Question: When trying to 'Set Table = cSheet.Range(brand_edit)' (brand_edit is a variable with the value of a table name) I get failed.
I think it is because I am trying to find the range of a variable's value and I can't think of a way to fix this.
I am making a that allows the user to grab an Item ID from a Data Sheet in excel and fill a table/item list with the data from the row the Item ID leads.
I have setup a combobox that grabs my table of contents (the Brands) from the Data Sheet (I made it into a table and used the table as the RowSource). I then setup another combobox that displays the Item ID's from the selected Brand. When you select a particular ID I am trying to get it to grab the data from the row in the table that that Item ID leads.
Each Brand has a table tied to it I use some funky replacing to get it to match the table naming scheme. I use these tables as flexible ranges (these tables will change over time so I need to account for that). The item ID's lead the rows and each row has information about the item (cost, description, etc.)
If there are better ways to do any of these things, I am open to ideas.

These are some questions I viewed to try to solve this:
This one introduced me to the code for this and I tried factoring to my use case and I got errors.
<URL>
'''
Public brand_edit As String
Private Sub cmbItemID_Change()
Dim cBook As Workbook
Dim cSheet As Worksheet
Dim ItemID As String
Dim Brand_Table As String
Dim test As String
Dim i As Long
Dim Table As ListObject
Set cBook = ActiveWorkbook
Set cSheet = cBook.Sheets("Gen. Info")
ItemID = cmbItemID.Value
Brand_Table = brand_edit
MsgBox Brand_Table
Set Table = cSheet.Range(brand_edit).Select
For i = 1 To Table.ListRows.Count
If Table.ListColumns(1).DataBodyRange.Rows(i) = ItemID Then
MsgBox ItemID
End If
Next
MsgBox test
End Sub
Public Sub cmbItemID_DropButtonClick()
'funky replacing
Dim brand As String
brand = cmbBrand.Value
brand_edit = Replace(brand, " ", "_")
brand_edit = Replace(brand_edit, """", "")
brand_edit = Replace(brand_edit, "-", "")
brand_edit = Replace(brand_edit, "__", "_")
brand_edit = LCase(brand_edit)
cmbItemID.RowSource = brand_edit
End Sub
'''
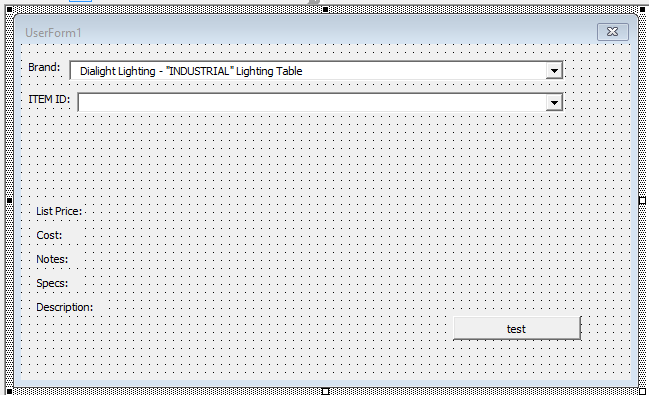
Answer: So I fixed the problem. What was causing it was I was referencing the wrong sheet (aka Gen. Info). How I fixed it was this:
'''
Set dSheet = cBook.Sheets("DATA")
Set Table = dSheet.Range(brand_edit)
'''
Of course once one problem is fixed another one appears. So I am currently working to fix that one.
This post after reading it a number of times (a few last night before posting this and then a couple times this morning) I finnaly got what it was saying and helped me fix this problem. <URL>